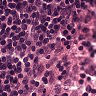
Metastatic tissue present: no